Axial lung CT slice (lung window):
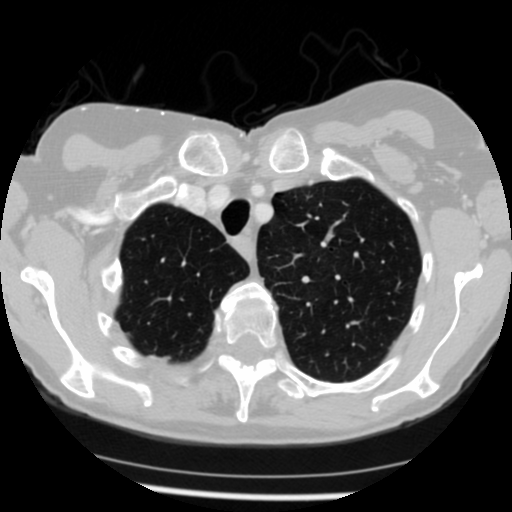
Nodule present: no